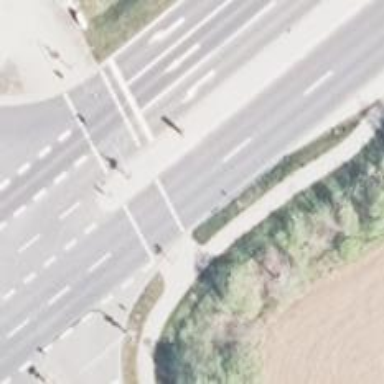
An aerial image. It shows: Crossing with traffic signals.